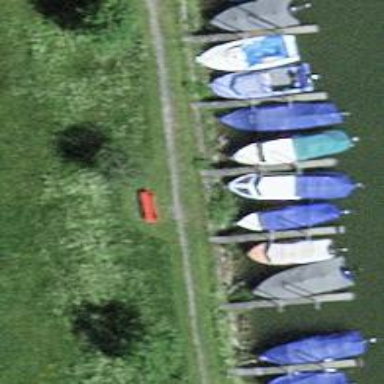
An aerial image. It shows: Red bench.